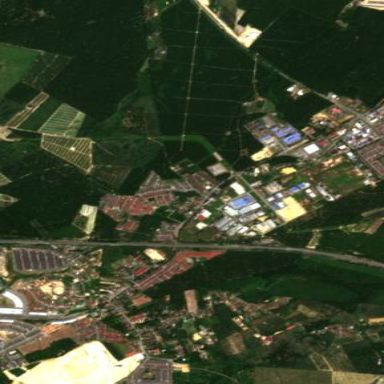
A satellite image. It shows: Industrial area.